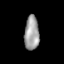
Tissue: skin
Cell type: T cells
Senescence score: 0.8367
Nuclear area (px): 493
Mean DAPI intensity: 158.931